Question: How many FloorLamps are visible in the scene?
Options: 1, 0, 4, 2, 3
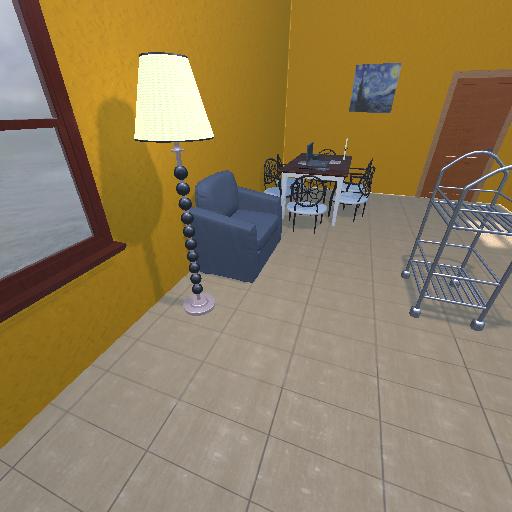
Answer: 1